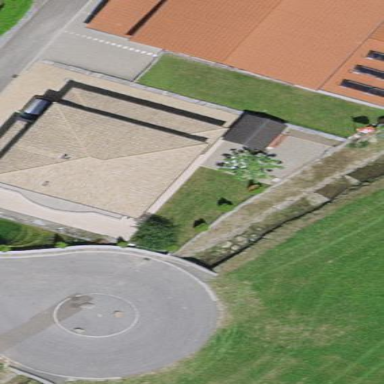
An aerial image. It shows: Simple and straightforward house.